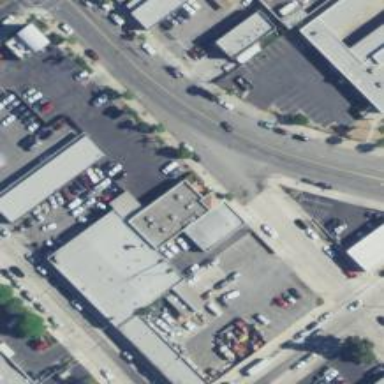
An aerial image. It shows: Commercial building.